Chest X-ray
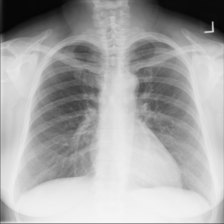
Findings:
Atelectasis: negative
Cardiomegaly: negative
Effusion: negative
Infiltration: negative
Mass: negative
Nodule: negative
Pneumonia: negative
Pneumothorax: negative
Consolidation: negative
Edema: negative
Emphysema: negative
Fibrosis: negative
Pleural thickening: negative
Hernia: negative